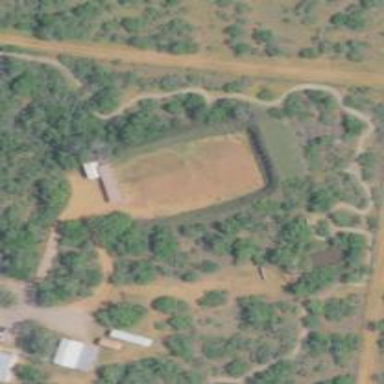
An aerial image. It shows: Shooting range on leisure land pitch.